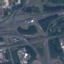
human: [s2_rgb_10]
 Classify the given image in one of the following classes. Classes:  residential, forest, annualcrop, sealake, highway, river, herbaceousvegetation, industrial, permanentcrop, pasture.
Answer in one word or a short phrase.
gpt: Highway